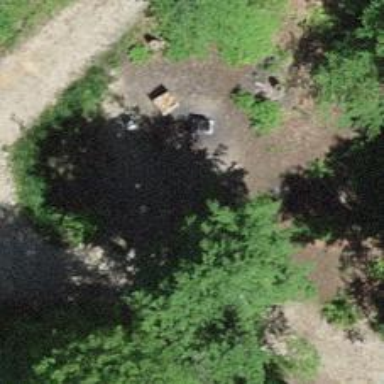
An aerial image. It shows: BBQ amenity.